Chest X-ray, PA view. Patient: 49 years old, sex F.
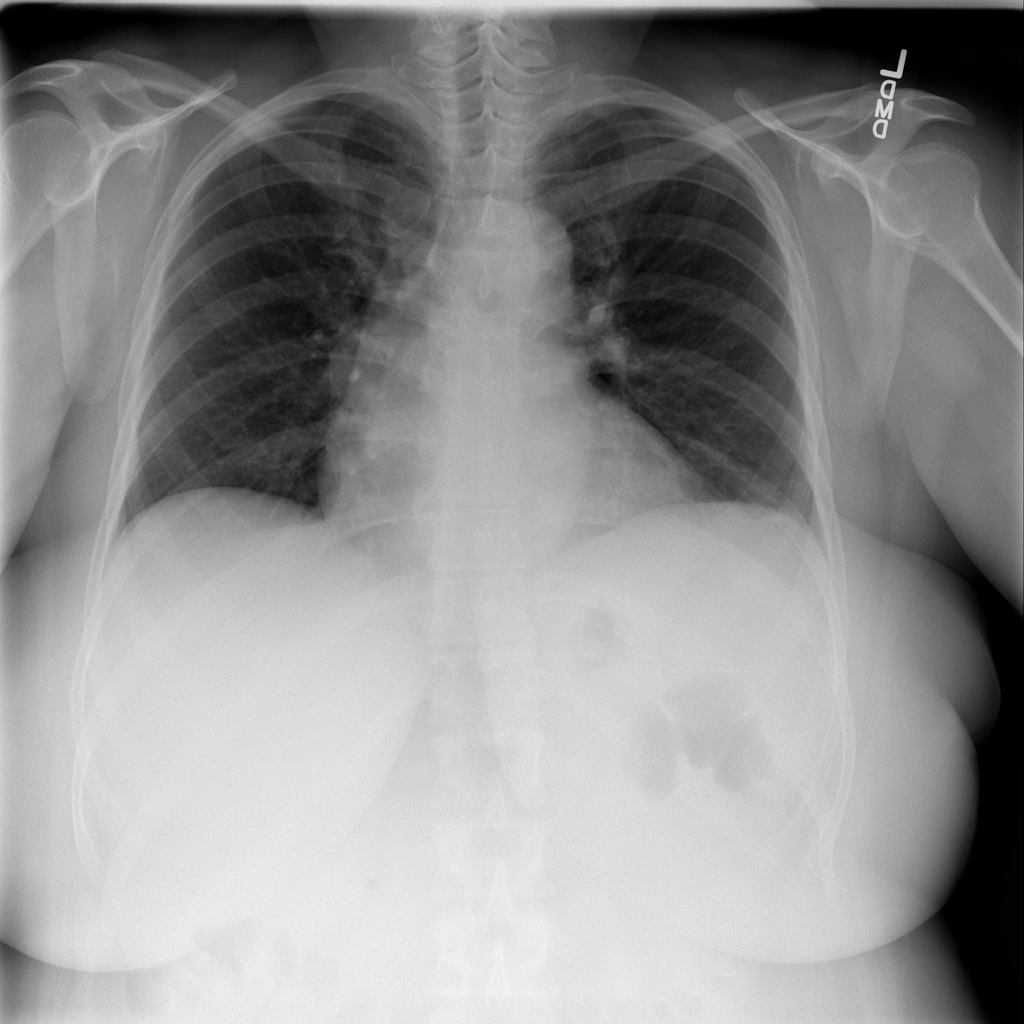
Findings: No Finding